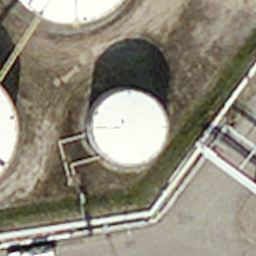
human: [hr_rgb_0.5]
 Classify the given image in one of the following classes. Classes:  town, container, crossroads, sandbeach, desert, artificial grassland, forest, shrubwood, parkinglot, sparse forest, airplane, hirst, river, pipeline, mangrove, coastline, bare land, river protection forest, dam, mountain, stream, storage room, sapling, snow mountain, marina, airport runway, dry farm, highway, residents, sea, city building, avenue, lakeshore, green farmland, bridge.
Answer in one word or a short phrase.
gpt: storage room